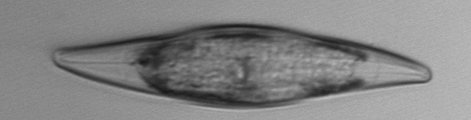
Label: Pleurosigma